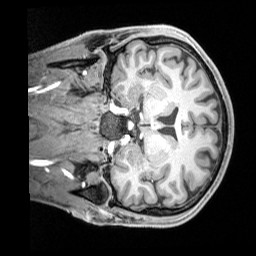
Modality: T1w
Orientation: coronal
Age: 24
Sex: male
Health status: healthy
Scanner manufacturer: siemens
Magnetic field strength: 3 T
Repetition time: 1.65 s
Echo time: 0.00182 s